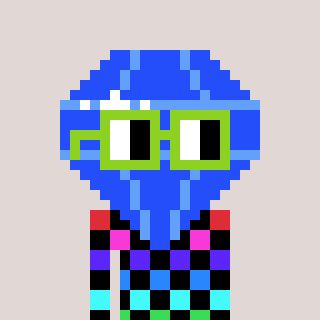
a pixel art character with square light green glasses, a blue diamond-shaped head and a orange-colored body on a warm background